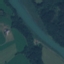
Land use / land cover: River